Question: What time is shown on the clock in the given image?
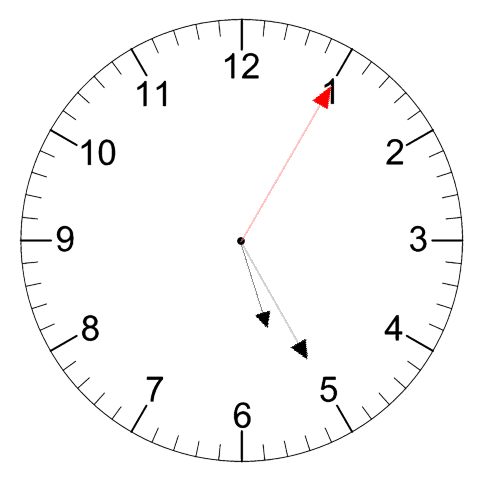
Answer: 05:25:05